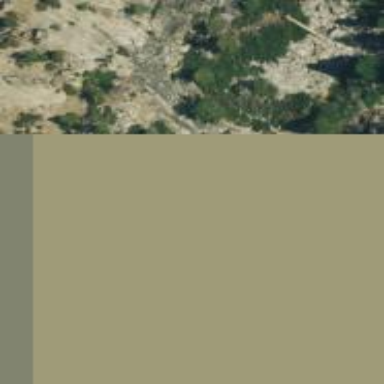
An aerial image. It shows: Natural cliff.